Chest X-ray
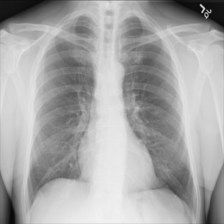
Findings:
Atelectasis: negative
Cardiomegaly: negative
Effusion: negative
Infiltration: negative
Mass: negative
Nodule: negative
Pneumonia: negative
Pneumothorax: negative
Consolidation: negative
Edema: negative
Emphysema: negative
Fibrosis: negative
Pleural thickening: negative
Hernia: negative